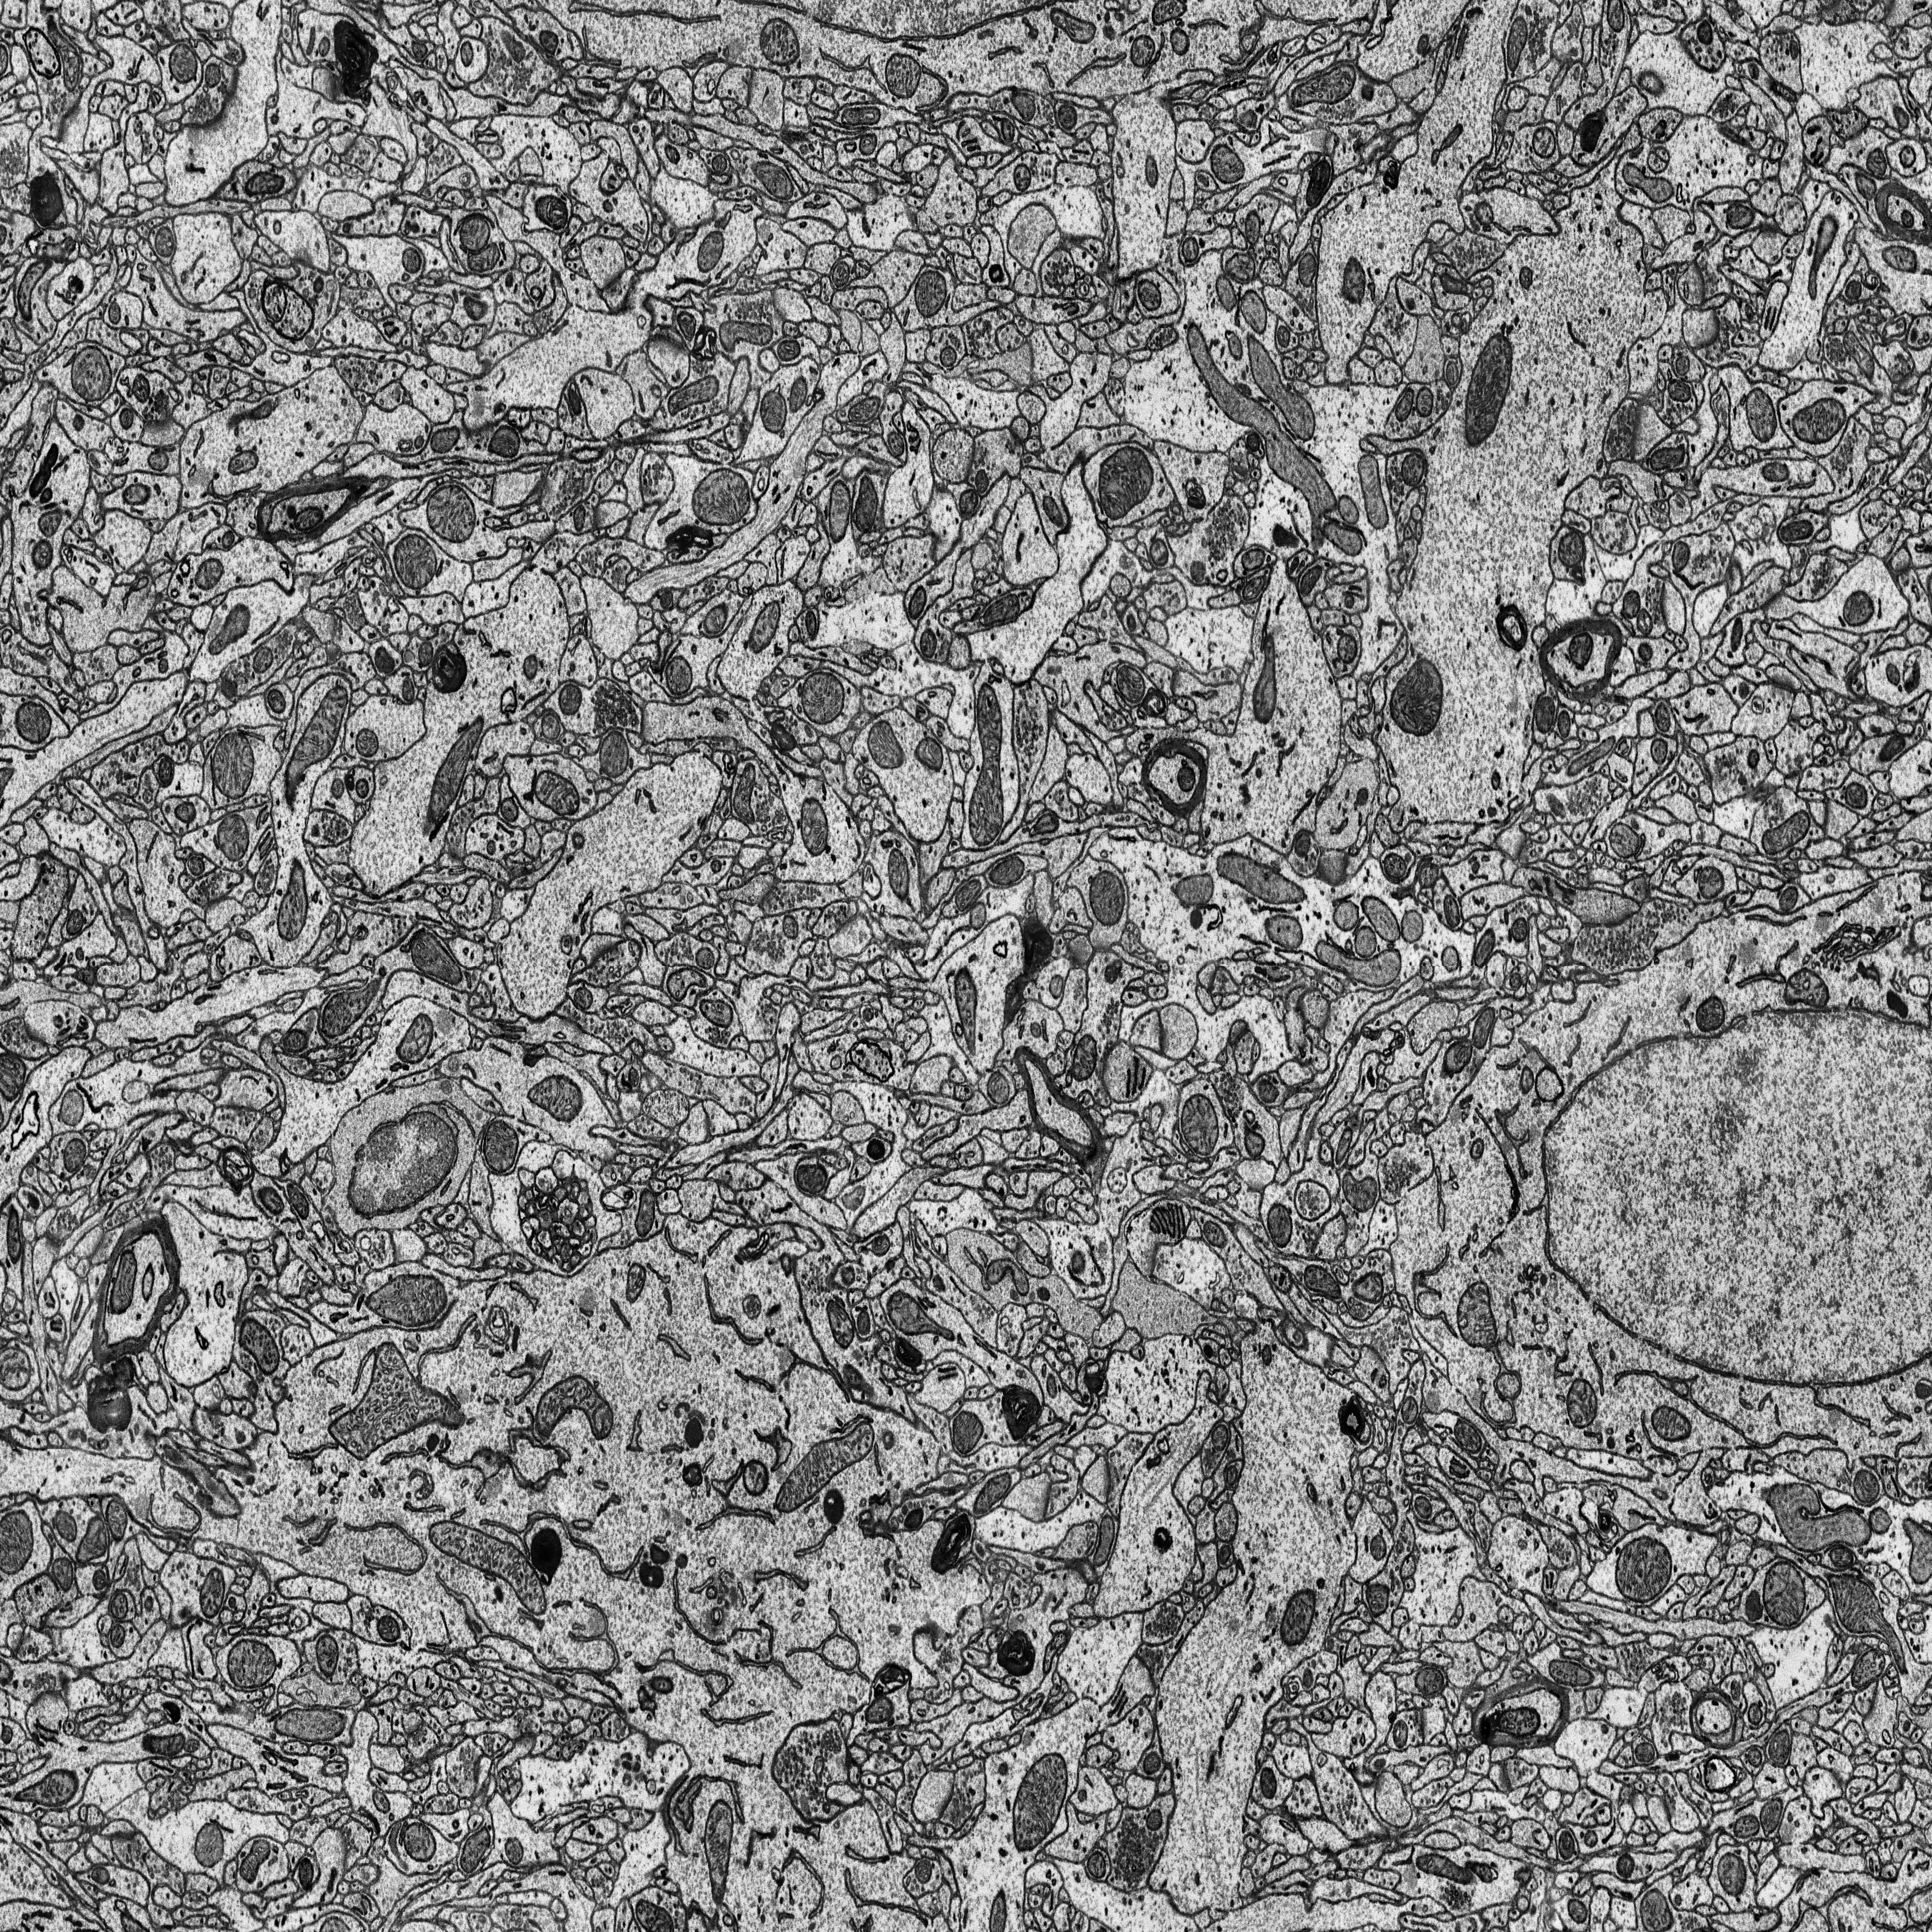
Electron microscopy slice of rat cortex tissue
Slice depth (z): 175
Mitochondria instances in slice: 403